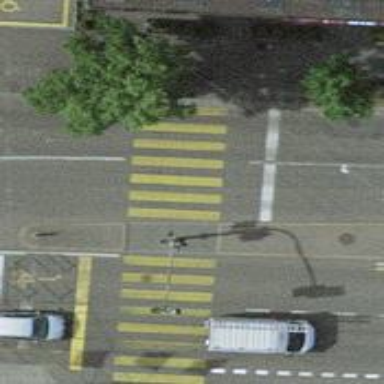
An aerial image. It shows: Asphalt road with trolley wires. It is primary highway with separate sidewalk.